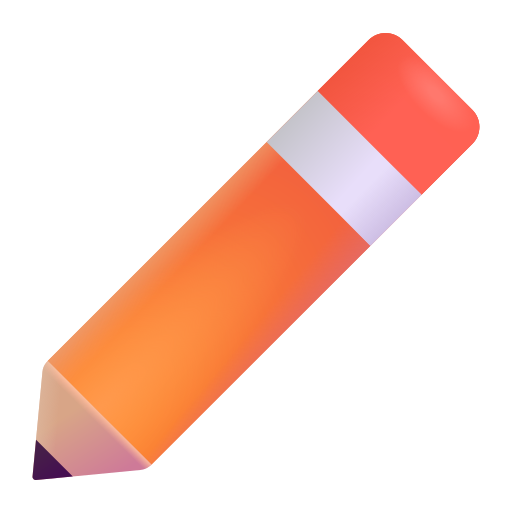
pencil color